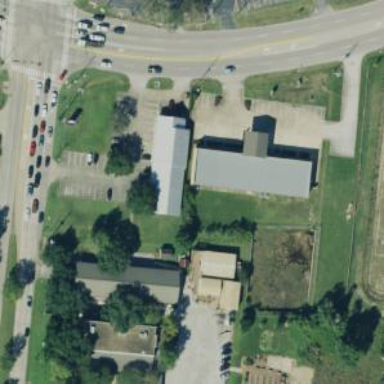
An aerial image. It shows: Veterinary facility.